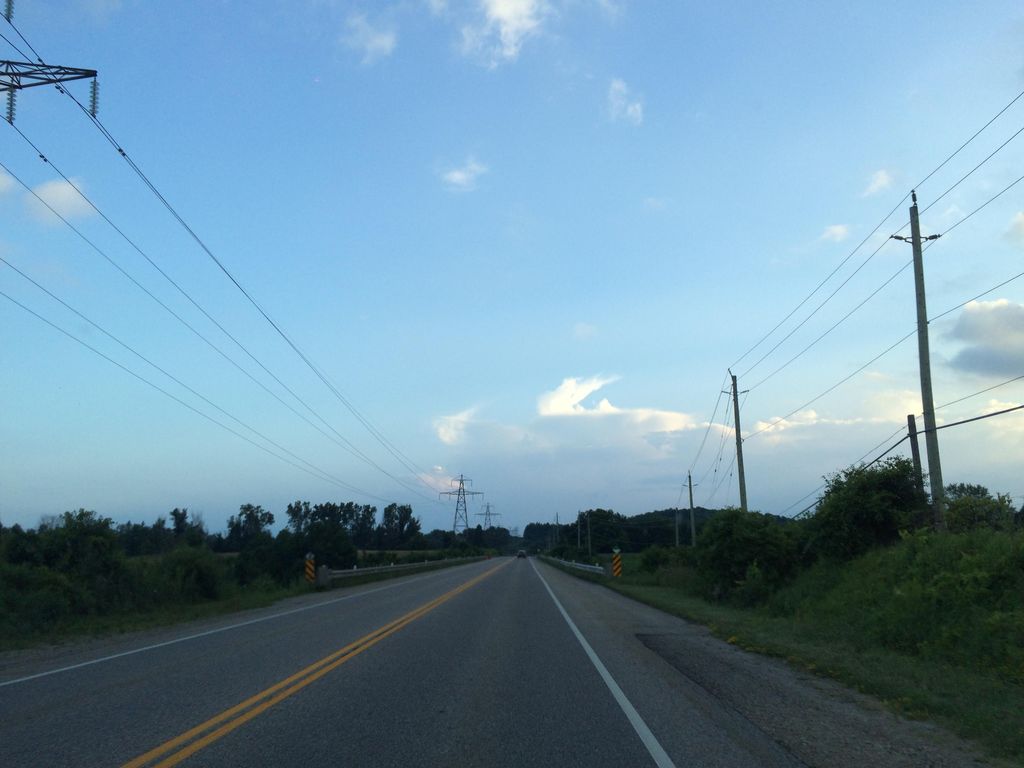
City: kitchener-waterloo